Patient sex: M
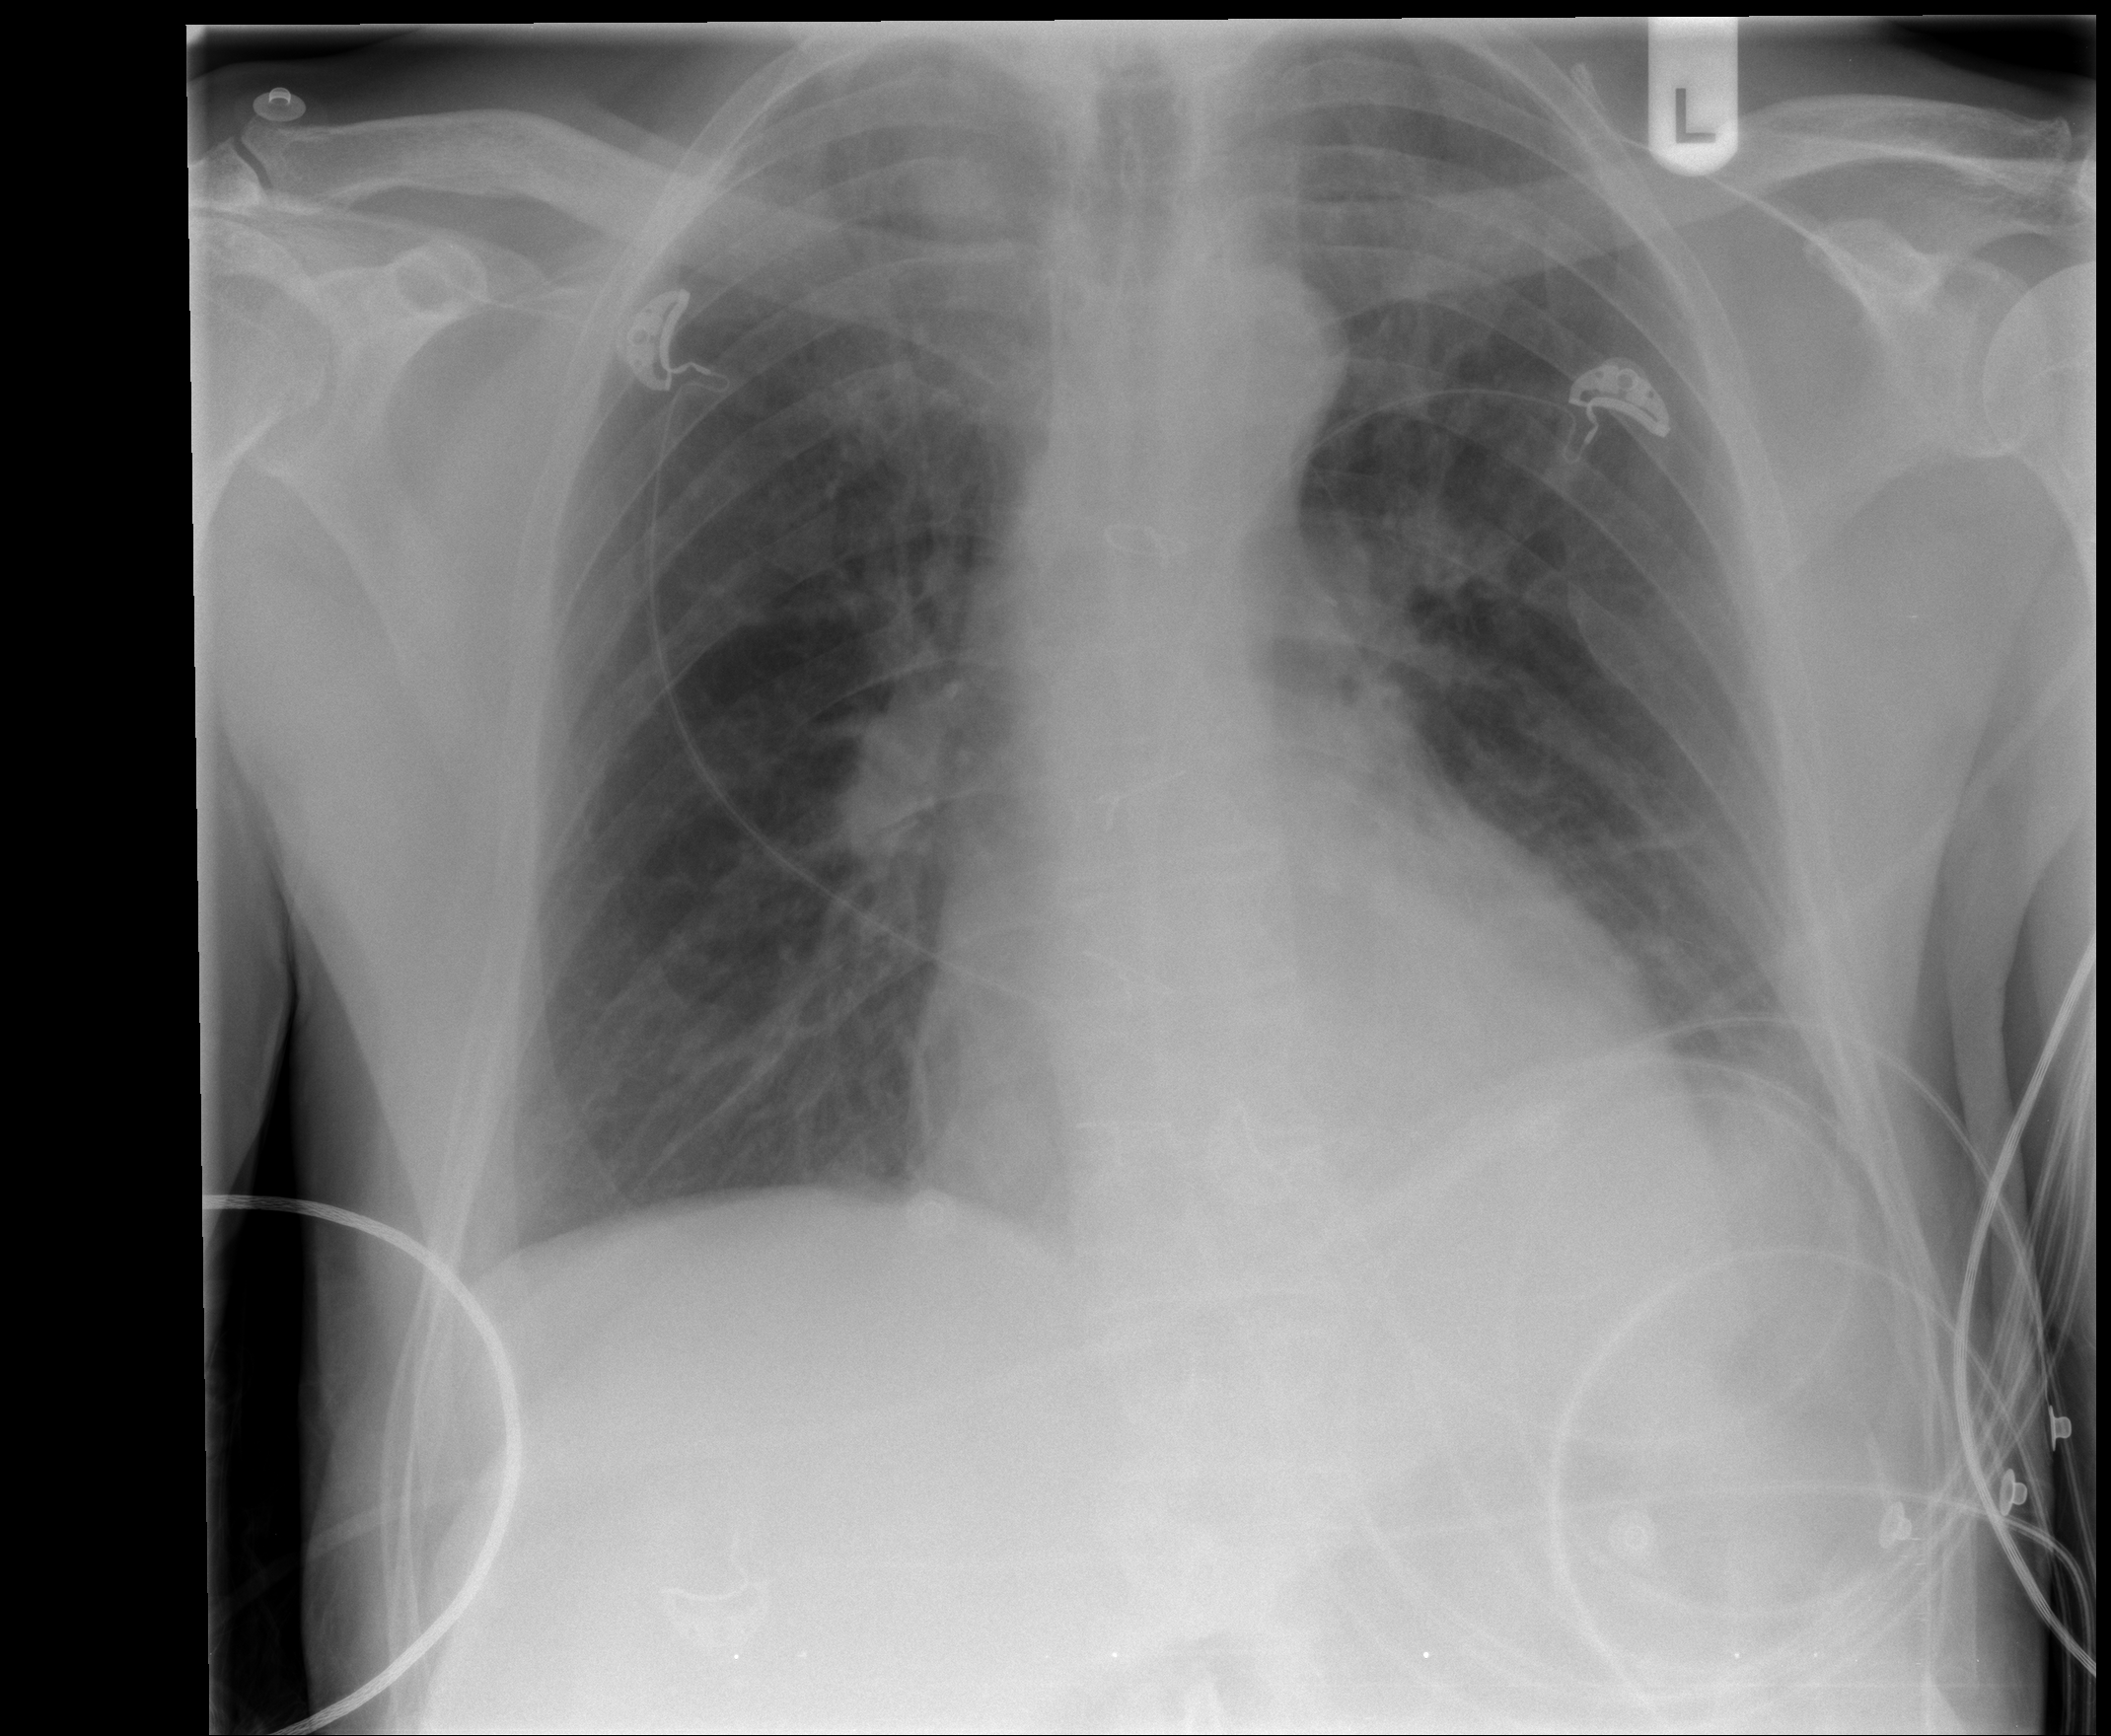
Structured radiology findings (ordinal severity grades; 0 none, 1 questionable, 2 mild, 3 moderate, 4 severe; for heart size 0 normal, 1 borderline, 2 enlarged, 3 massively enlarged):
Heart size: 1
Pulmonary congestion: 2
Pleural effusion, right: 0
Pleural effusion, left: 0
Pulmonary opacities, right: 0
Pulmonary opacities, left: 2
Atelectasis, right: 1
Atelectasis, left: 1